Field crop: maize
Growth stage: 1
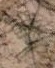
Species: salsola